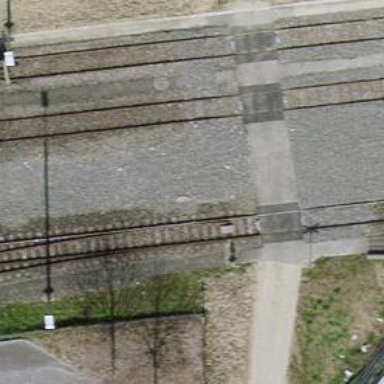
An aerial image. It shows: Railway switch.